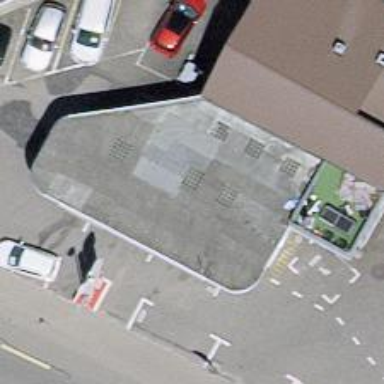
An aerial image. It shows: Fuel station.